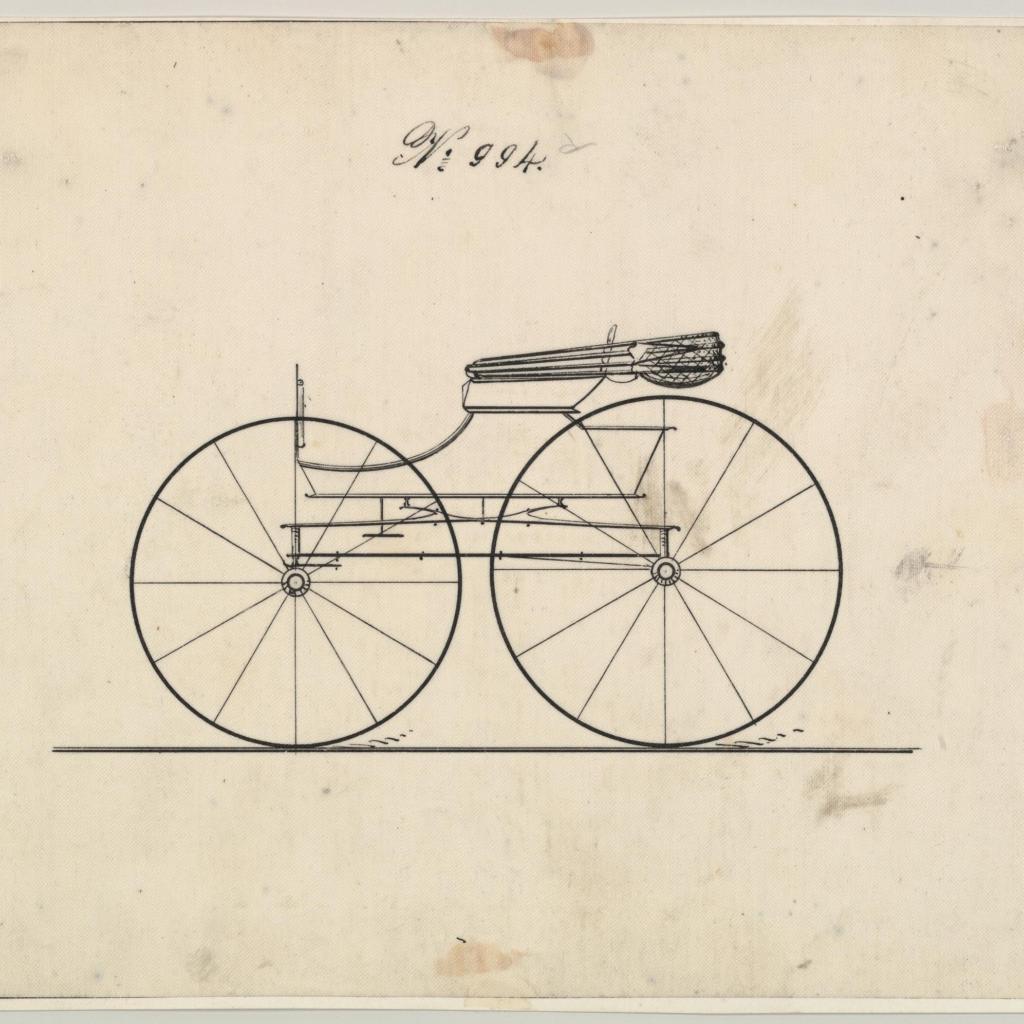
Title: Design for Wagon, no. 994d
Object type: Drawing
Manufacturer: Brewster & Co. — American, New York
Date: ca. 1870
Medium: Pen and black ink
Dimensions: sheet: 5 7/8 x 8 15/16 in. (14.9 x 22.7 cm)
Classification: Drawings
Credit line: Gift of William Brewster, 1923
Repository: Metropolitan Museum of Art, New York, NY